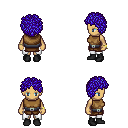
a pixel art fantasy rpg character, female body template, human, tanned skin, leather chest armor, white pants, blue curly afro hairstyle, bracelets, black shoes, four views (front, back, left, right), 2x2 character sprite sheet, small pixel art, hard edges, no anti-aliasing